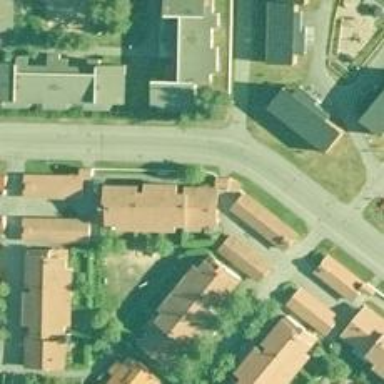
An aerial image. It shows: Footway that passes through building tunnel.